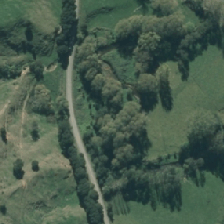
Land cover: deciduous_hardwood